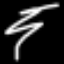
Label: squiggle